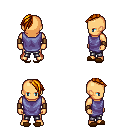
a pixel art fantasy rpg character, male body template, human, tanned skin, chain tabard jacket, metal pants, dark blonde long mohawk hairstyle, leather bracers, brown slippers, four views (front, back, left, right), 2x2 character sprite sheet, small pixel art, hard edges, no anti-aliasing